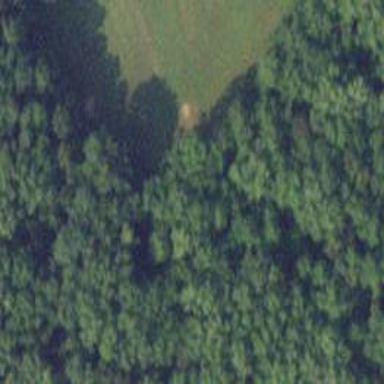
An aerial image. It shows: Disc golf hole.